Field crop: maize
Growth stage: 2
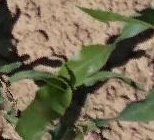
Species: maize